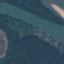
Land use / land cover: River